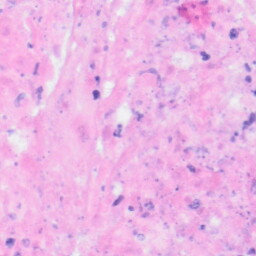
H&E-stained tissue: Kidney